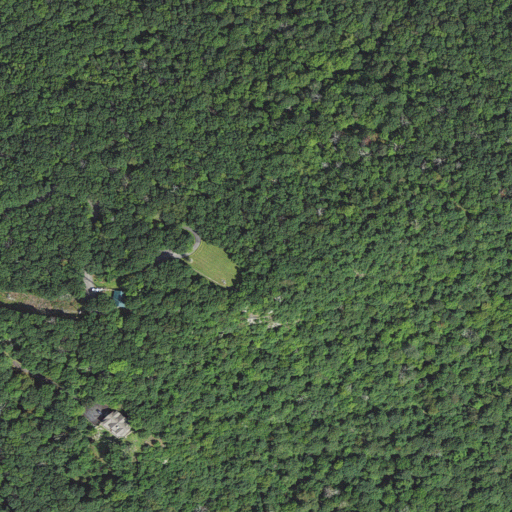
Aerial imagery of mountain in North Carolina named Howard Knob containing deciduous forest, open development, and low intensity development